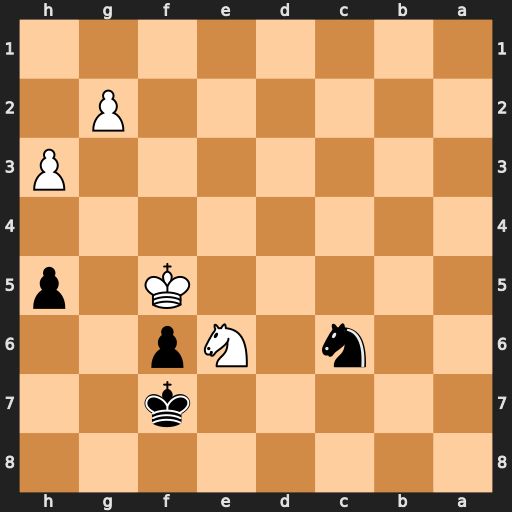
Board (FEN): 8/5k2/2n1Np2/5K1p/8/7P/6P1/8
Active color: b
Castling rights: -
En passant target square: -
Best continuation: Ne7+ Ke4 Kxe6